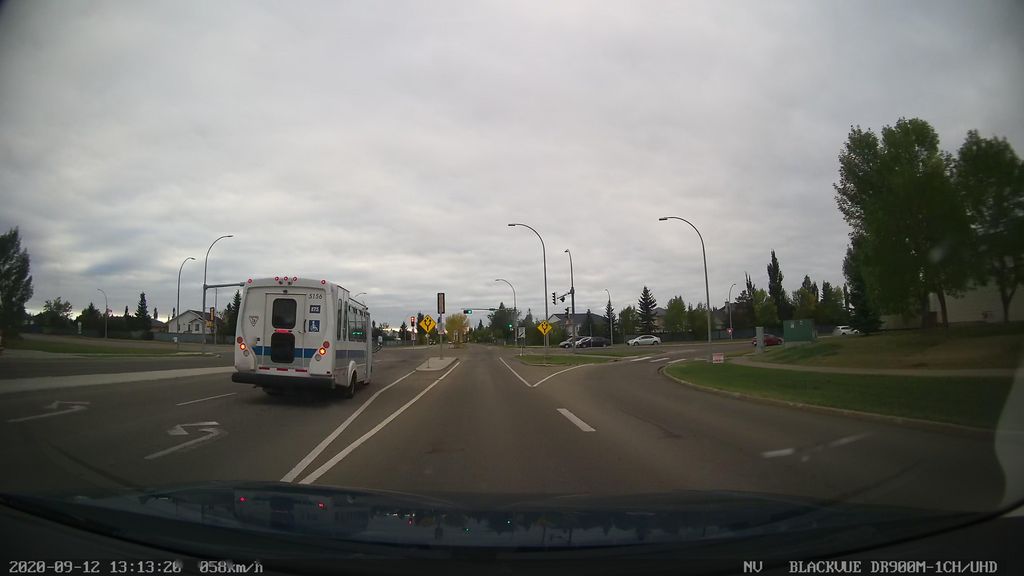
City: edmonton